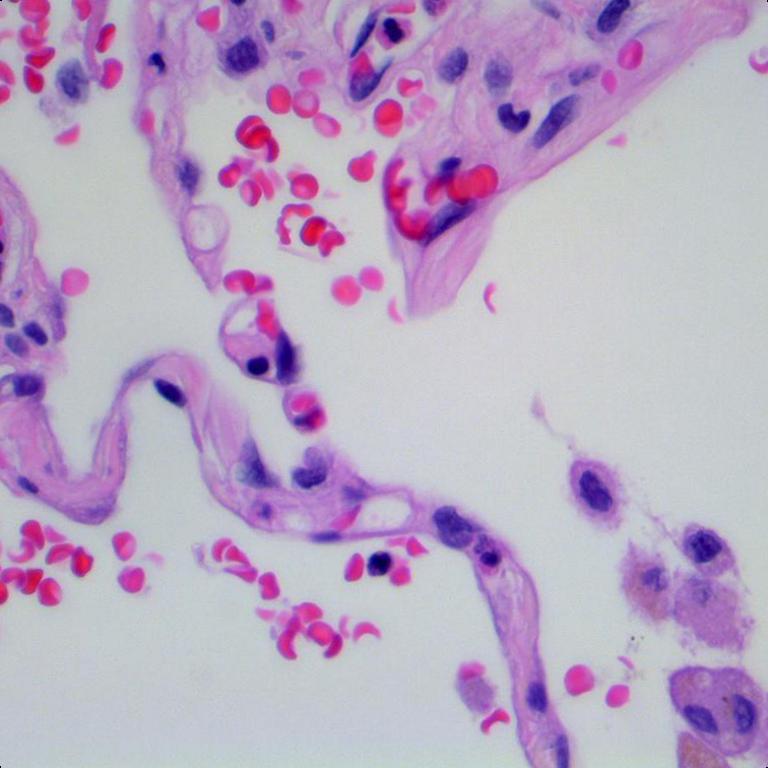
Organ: lung
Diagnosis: benign